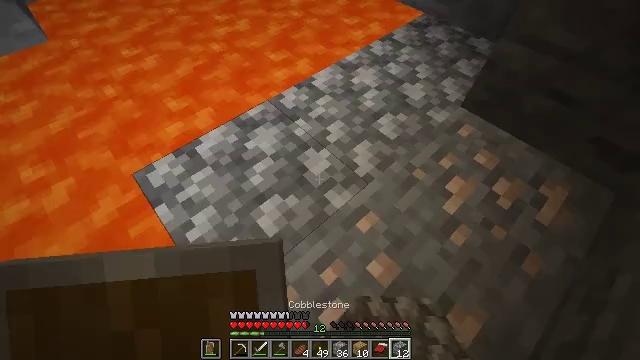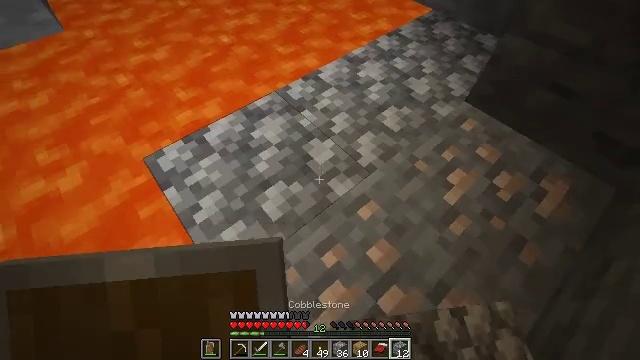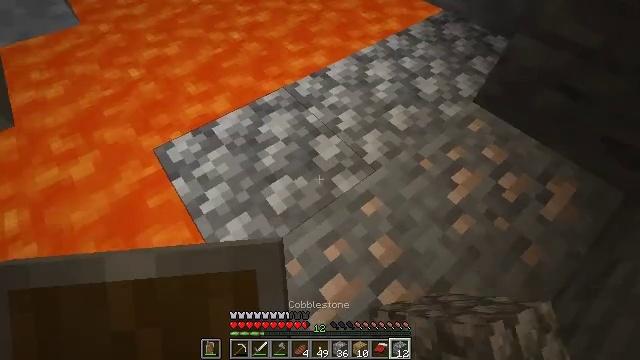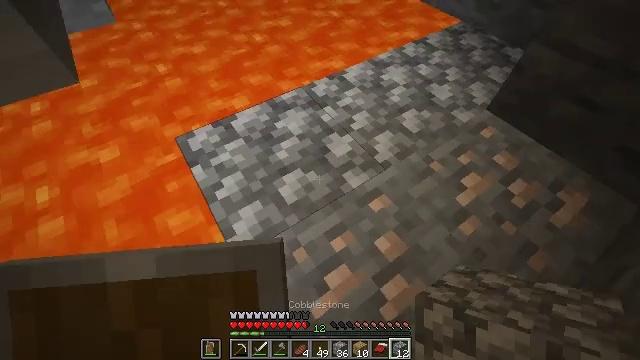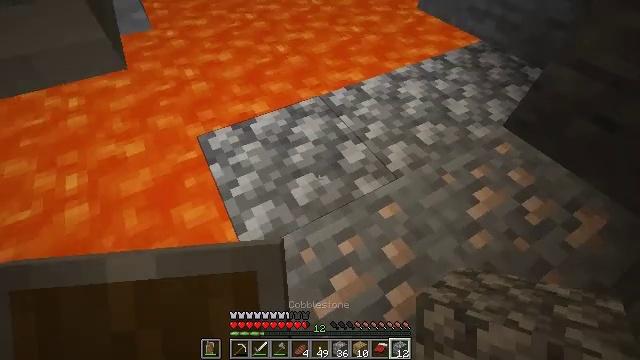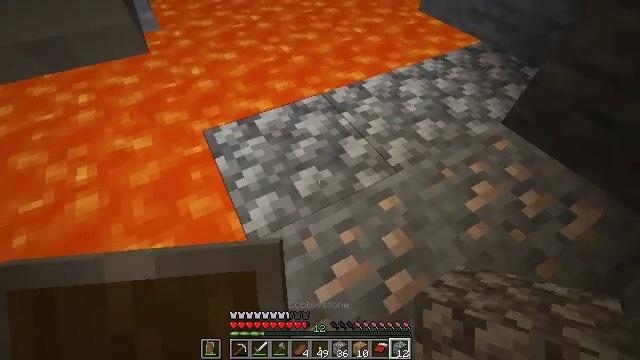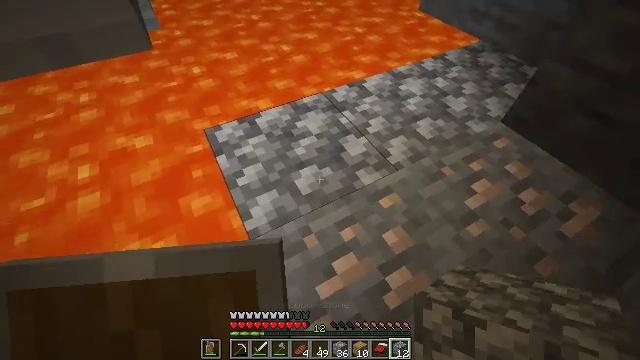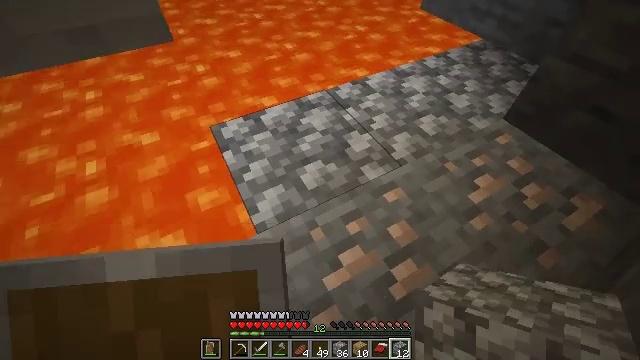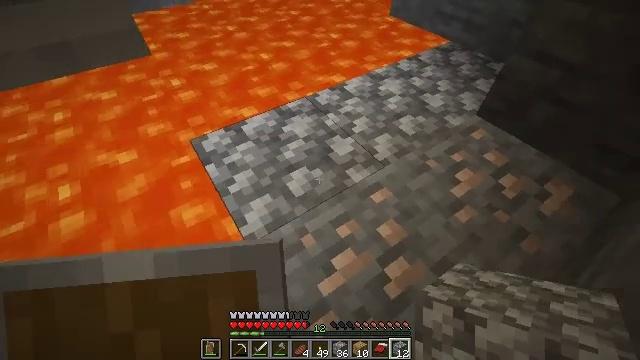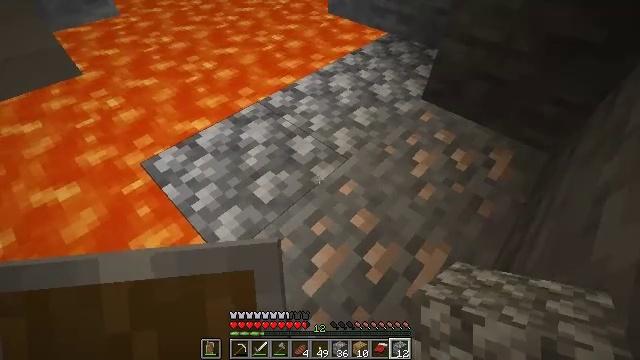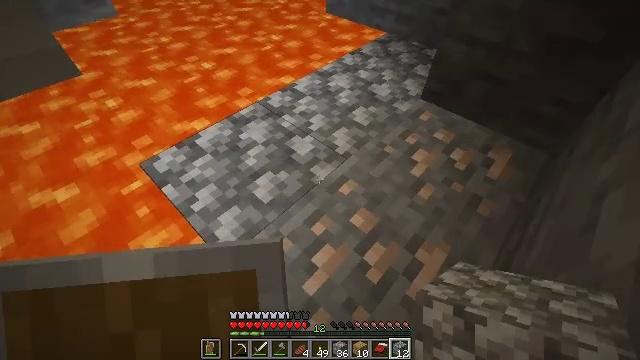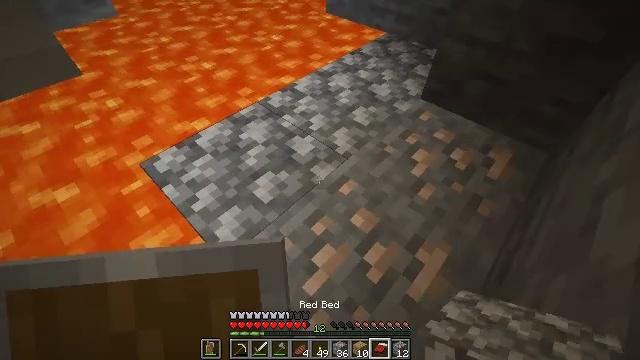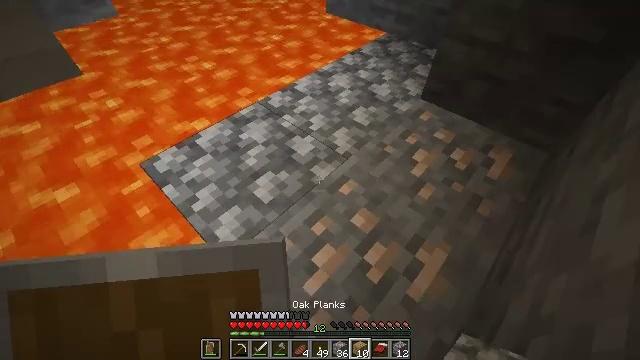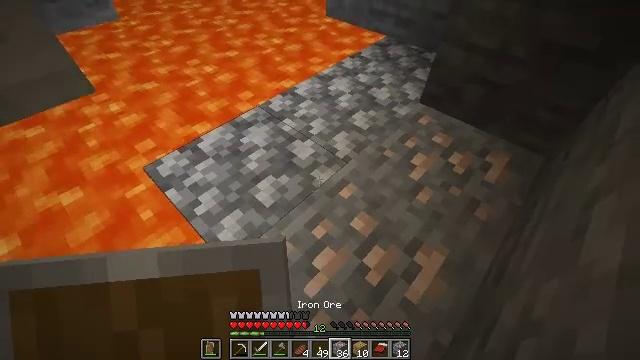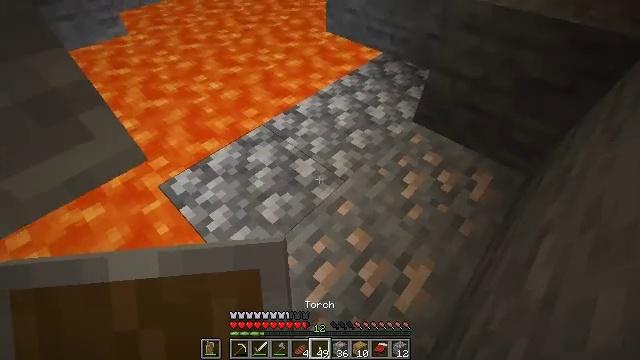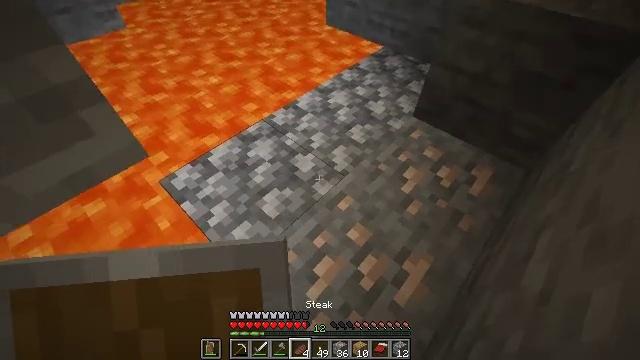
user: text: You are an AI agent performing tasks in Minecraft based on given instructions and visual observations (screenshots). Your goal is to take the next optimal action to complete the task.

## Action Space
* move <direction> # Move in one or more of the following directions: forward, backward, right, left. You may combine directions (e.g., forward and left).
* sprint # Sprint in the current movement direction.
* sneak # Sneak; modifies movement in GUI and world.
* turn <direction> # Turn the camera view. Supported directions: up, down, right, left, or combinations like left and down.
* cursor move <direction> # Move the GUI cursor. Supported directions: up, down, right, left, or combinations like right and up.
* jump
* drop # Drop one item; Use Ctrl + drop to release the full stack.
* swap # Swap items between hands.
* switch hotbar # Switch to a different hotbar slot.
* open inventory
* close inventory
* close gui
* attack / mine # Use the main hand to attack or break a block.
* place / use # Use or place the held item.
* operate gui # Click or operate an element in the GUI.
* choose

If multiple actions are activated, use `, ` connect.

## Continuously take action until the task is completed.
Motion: motion action
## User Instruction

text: Dig through stone to find iron ore.
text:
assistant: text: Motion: move back, sneak, turn left
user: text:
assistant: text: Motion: move back, sneak, turn left
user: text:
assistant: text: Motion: move back, sneak, turn left and up
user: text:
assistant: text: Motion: move back, sneak, turn left and up
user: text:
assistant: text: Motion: move back, sneak
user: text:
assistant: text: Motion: move back, sneak
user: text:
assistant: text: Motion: sneak
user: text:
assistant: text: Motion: sneak, turn right and up
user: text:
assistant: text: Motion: sneak, turn right
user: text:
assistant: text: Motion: sneak
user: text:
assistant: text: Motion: sneak
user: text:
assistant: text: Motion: no_op
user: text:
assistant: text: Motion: no_op
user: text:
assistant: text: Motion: no_op
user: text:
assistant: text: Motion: turn down
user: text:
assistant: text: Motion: no_op
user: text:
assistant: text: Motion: no_op
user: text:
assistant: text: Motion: turn down
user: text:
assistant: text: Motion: no_op
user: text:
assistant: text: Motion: sneak
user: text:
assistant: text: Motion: sneak, turn down
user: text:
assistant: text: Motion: sneak, turn down
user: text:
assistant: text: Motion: sneak
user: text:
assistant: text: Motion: sneak
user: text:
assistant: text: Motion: sneak, turn down
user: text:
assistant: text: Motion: sneak, turn right and down
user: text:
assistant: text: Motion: sneak
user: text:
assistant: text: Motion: sneak, turn right and down
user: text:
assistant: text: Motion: sneak, turn right and down
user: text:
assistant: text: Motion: sneak, attack / mine